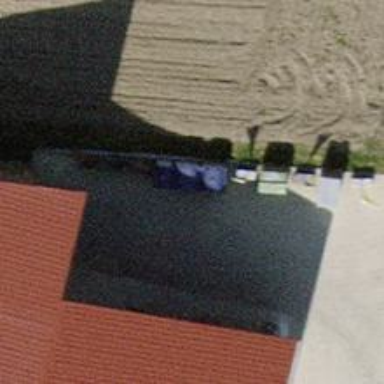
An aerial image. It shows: Recycling container for green waste and scrap metal.